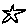
Label: star